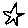
Label: star